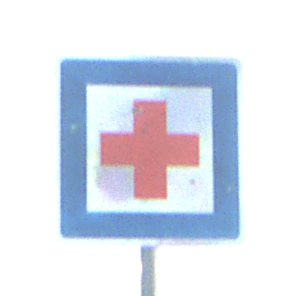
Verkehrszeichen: ErsteHilfe
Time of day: SunriseSunset
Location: Outdoor (RoadRail)
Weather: PartlyCloudy
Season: NotSpecified
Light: Natural